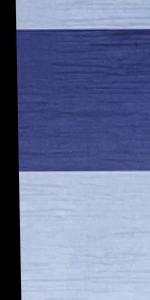
Label: Empty